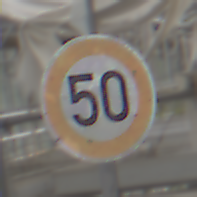
Verkehrszeichen: Geschwindigkeit50
Umgebung: Roofed, Special
Tageszeit: Midday
Wetter: Overcast
Licht: Natural
Jahreszeit: NotSpecified
Kontrast: LowContrast